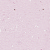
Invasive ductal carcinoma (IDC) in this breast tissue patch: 0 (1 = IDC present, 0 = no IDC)